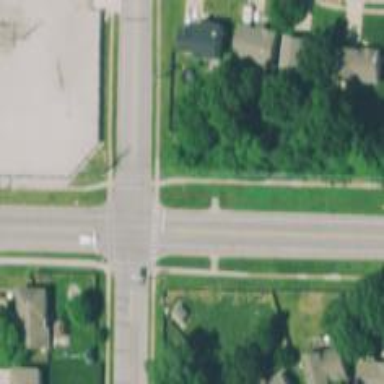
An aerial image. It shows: Stop road.